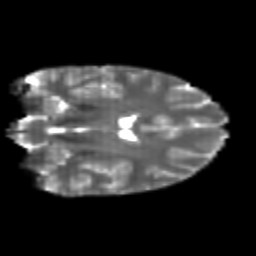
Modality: T2w
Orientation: coronal
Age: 20
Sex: female
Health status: healthy
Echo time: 0.074 s